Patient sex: M
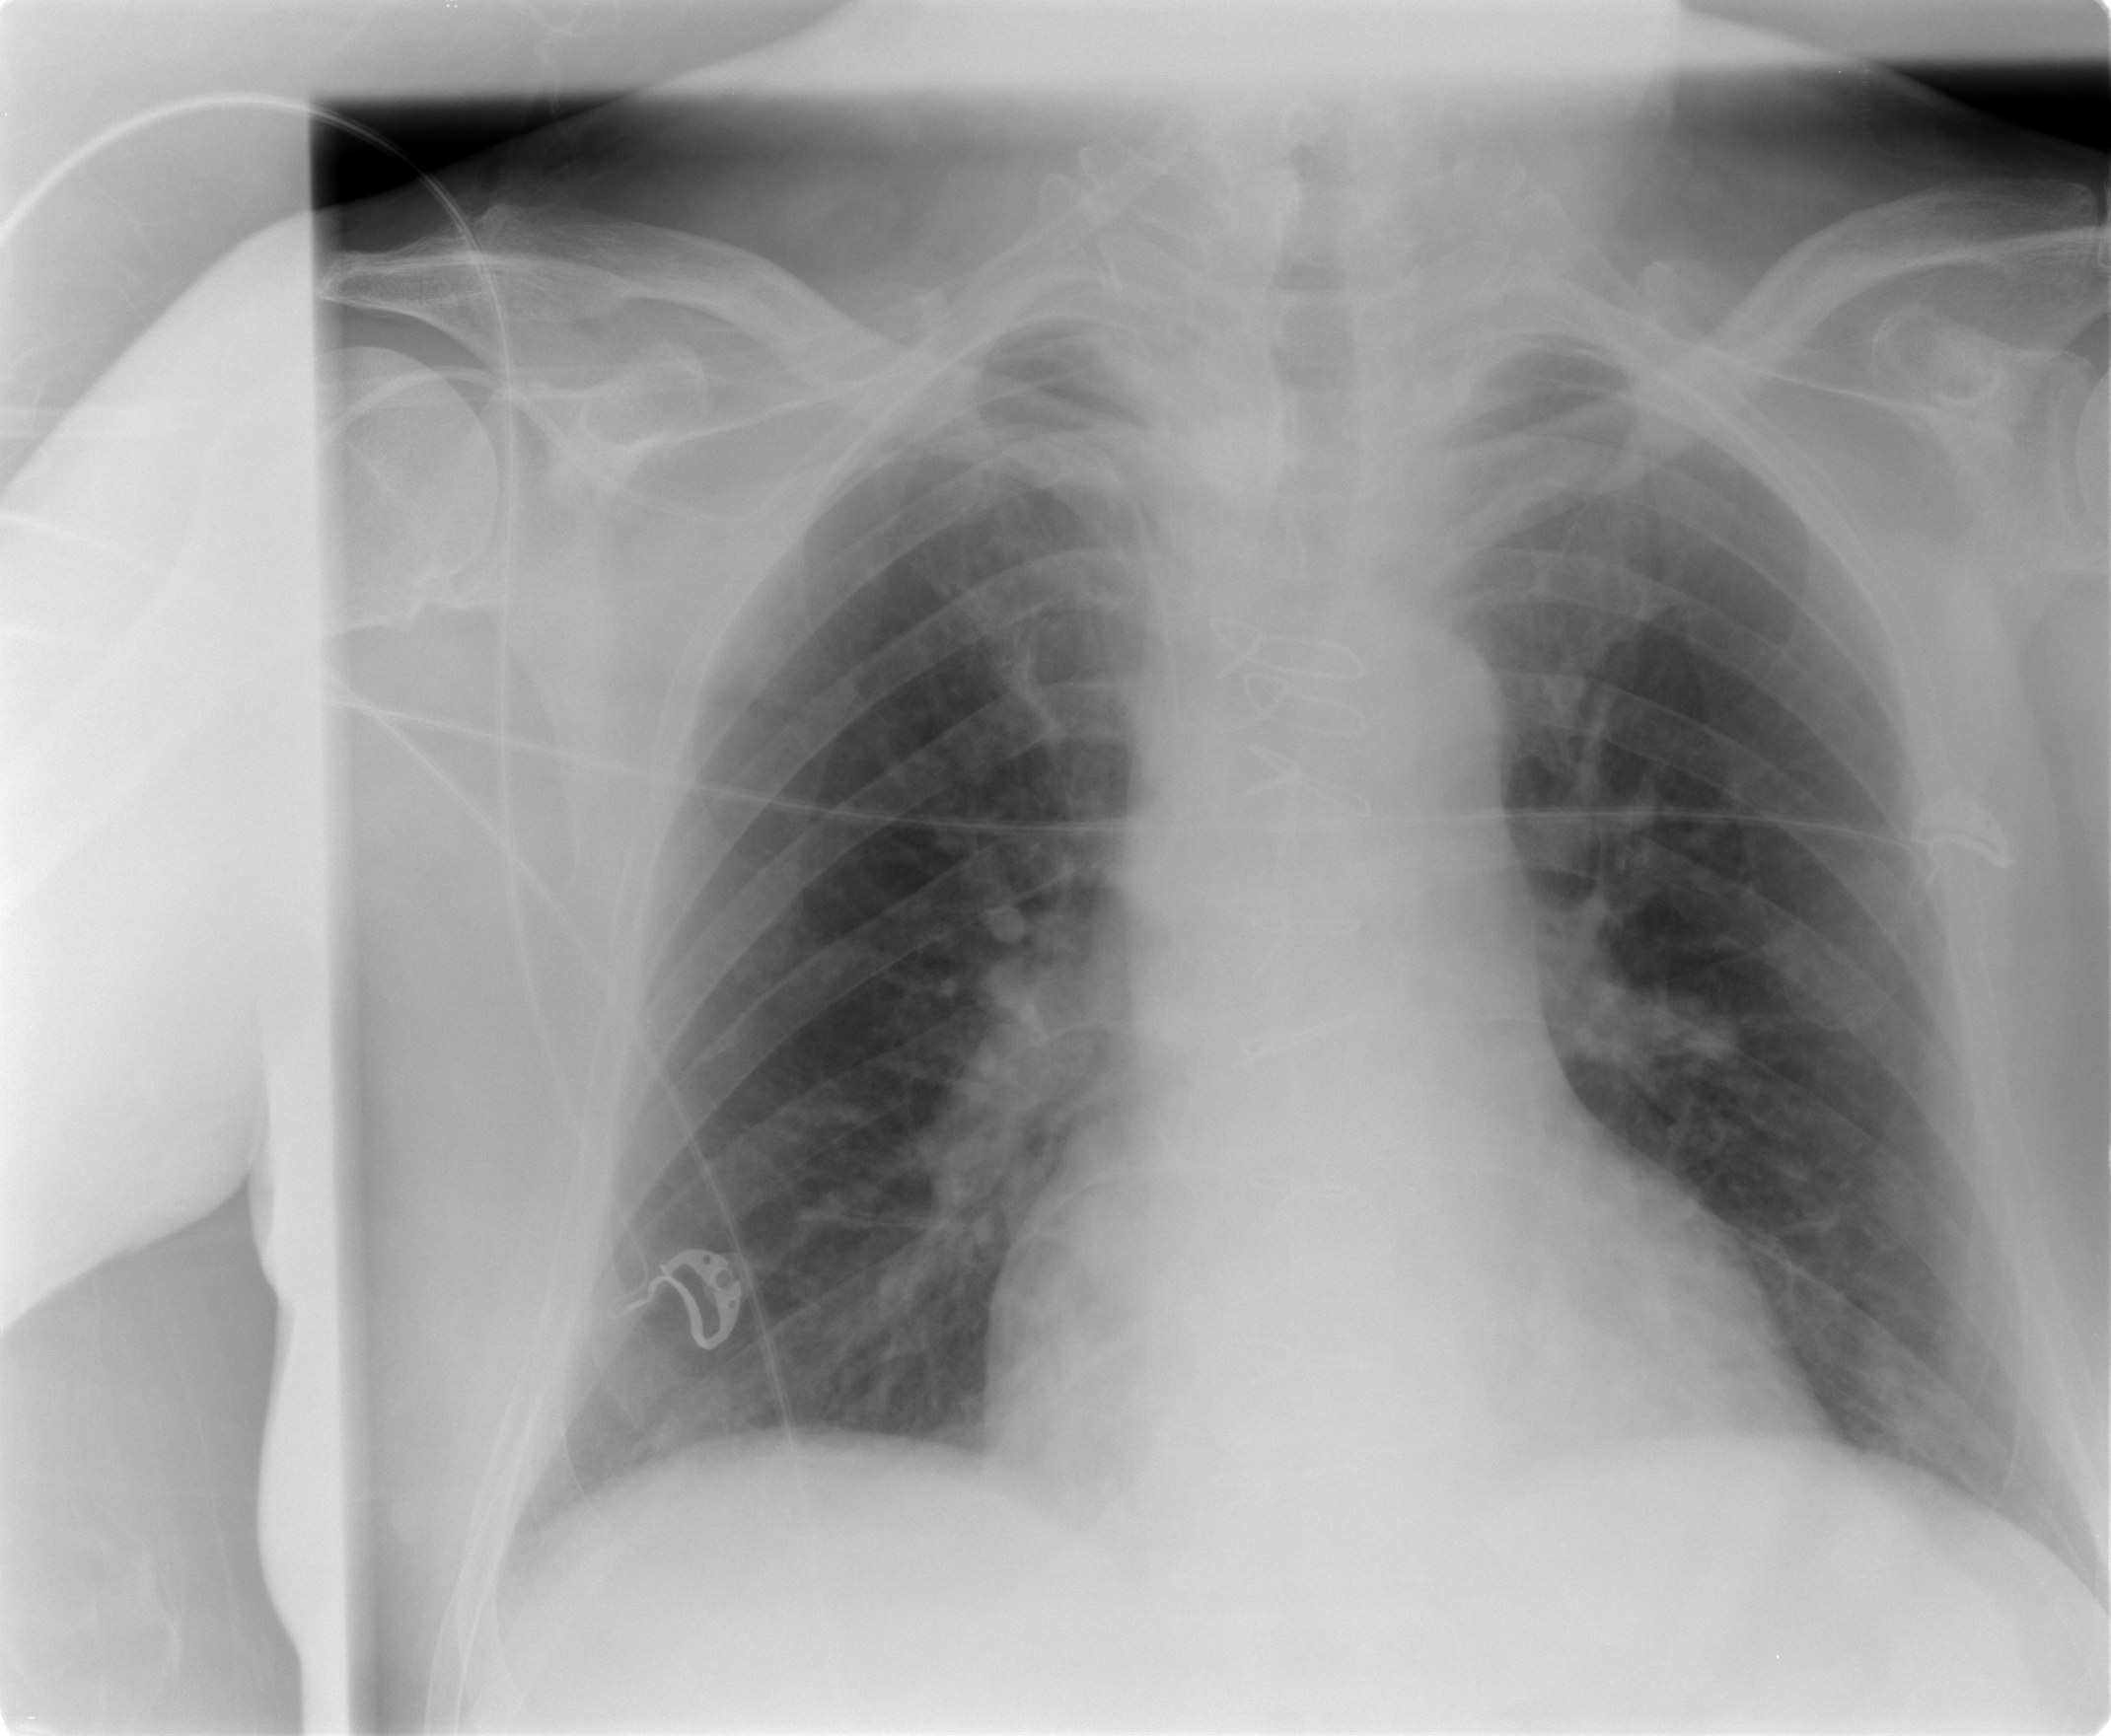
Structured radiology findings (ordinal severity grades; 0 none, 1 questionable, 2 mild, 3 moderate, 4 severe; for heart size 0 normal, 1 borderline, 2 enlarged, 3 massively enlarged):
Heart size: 0
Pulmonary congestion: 0
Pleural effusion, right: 0
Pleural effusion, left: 0
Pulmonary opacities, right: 0
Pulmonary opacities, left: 0
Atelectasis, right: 1
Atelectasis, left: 1